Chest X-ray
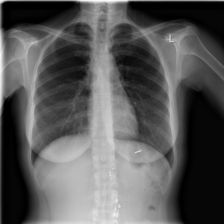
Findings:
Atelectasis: negative
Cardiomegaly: negative
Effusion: negative
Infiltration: negative
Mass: negative
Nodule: negative
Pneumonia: negative
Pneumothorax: negative
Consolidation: negative
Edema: negative
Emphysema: negative
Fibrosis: negative
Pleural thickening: negative
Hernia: negative